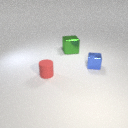
small red rubber cylinder in front of small blue metal cube